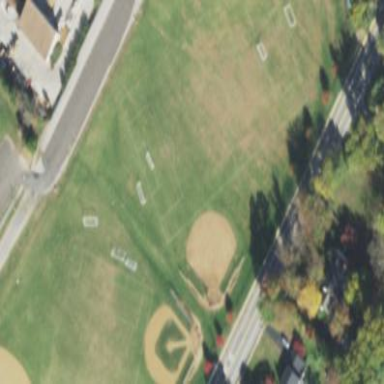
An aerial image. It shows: Grass pitch designated for softball games.